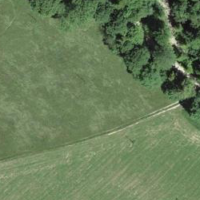
EUNIS habitat code: 52
Species observed at this site:
Leucojum vernum